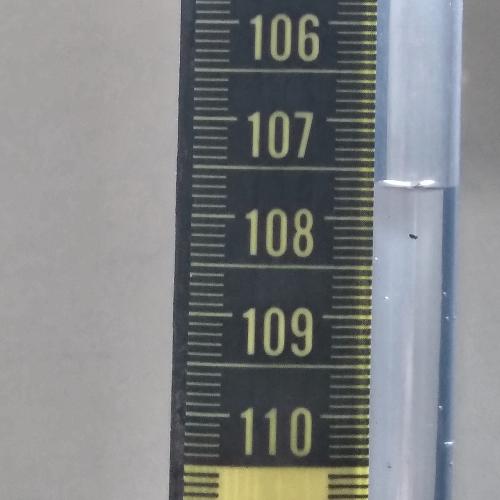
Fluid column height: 107.7 cm